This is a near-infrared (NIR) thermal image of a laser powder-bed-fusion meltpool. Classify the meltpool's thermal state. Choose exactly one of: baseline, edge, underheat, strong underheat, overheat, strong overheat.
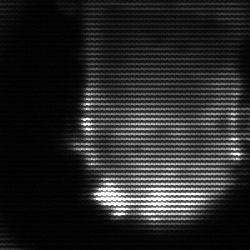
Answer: baseline